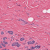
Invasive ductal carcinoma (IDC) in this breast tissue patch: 0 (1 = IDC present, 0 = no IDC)